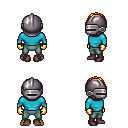
a pixel art fantasy rpg character, male body template, human, dark skin, teal long-sleeve shirt, teal pants, light blonde parted hairstyle, metal helm, gold gloves, maroon shoes, four views (front, back, left, right), 2x2 character sprite sheet, small pixel art, hard edges, no anti-aliasing